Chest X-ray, PA view. Patient: 79 years old, sex F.
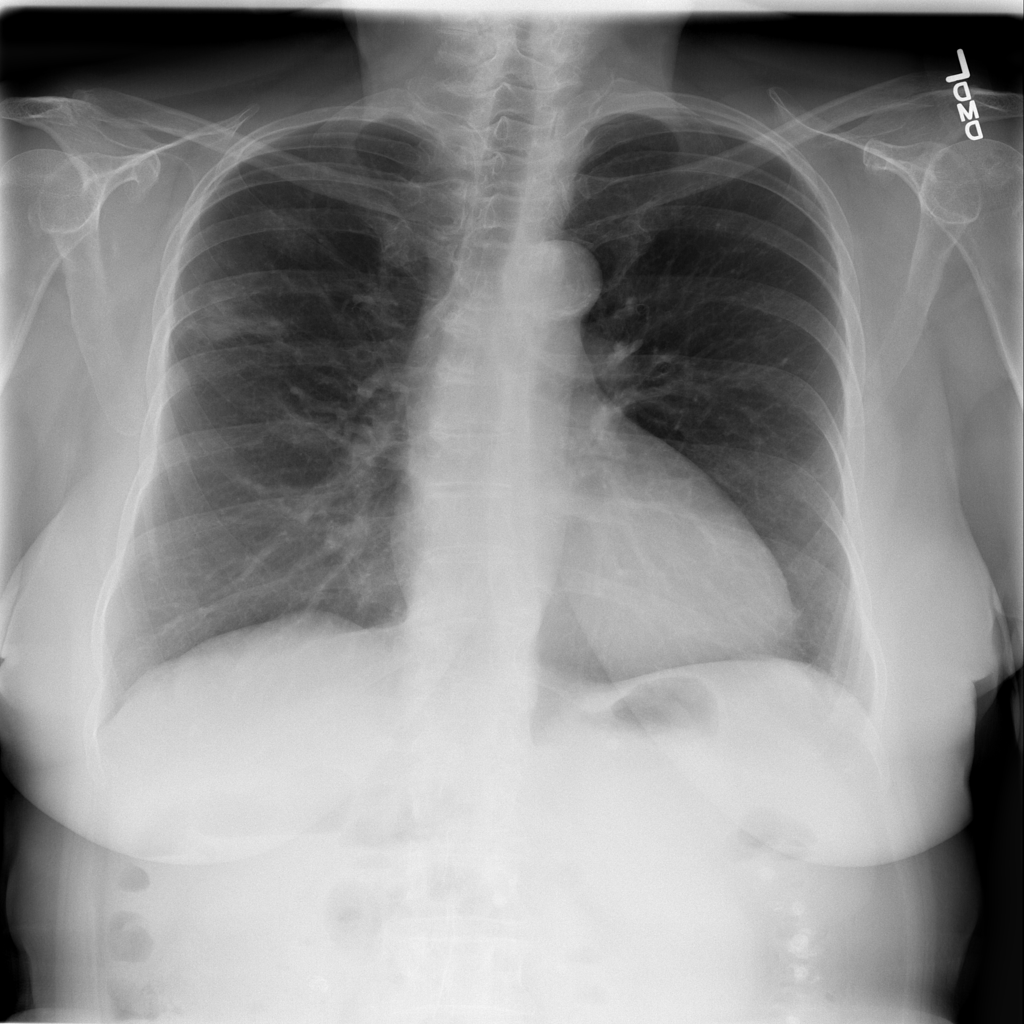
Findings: Atelectasis, Nodule